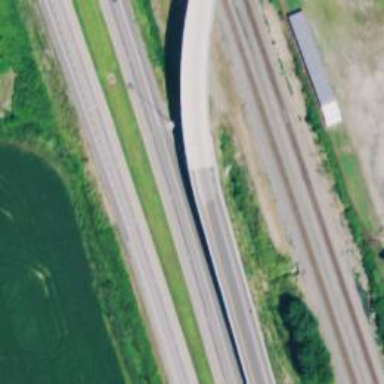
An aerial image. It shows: This image shows trunk highway that functions as expressway.